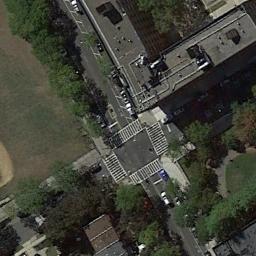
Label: intersection